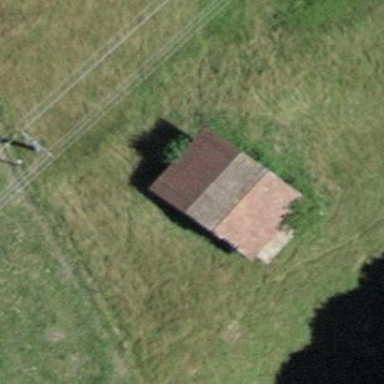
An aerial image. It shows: Rural barn.